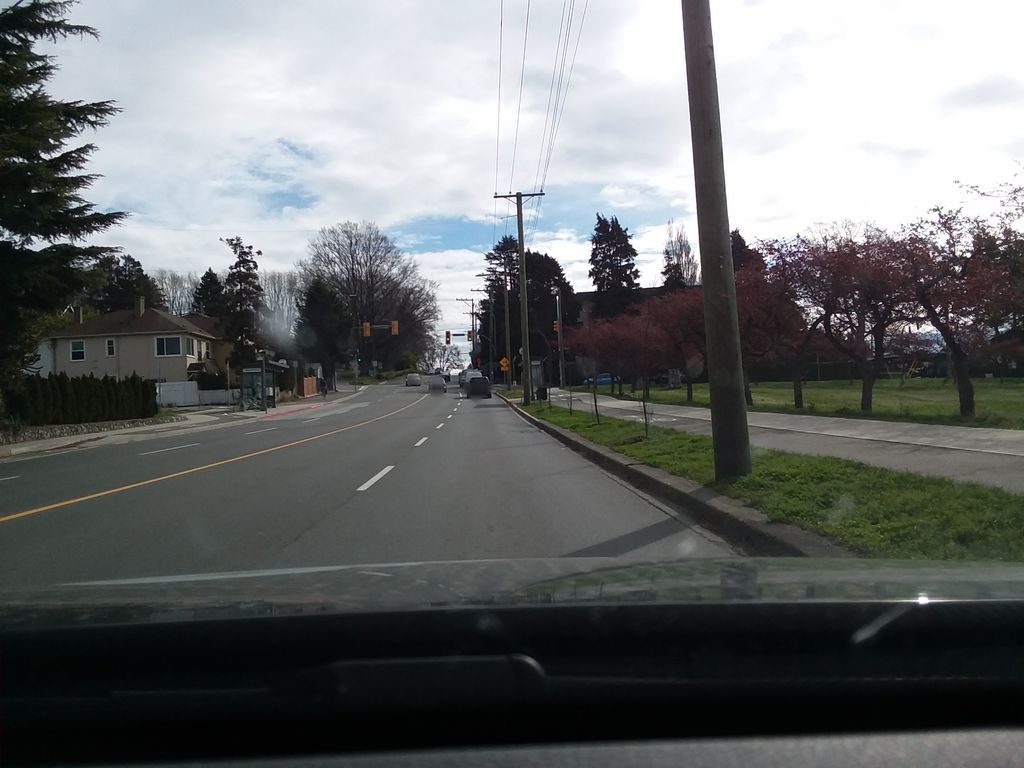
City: victoria